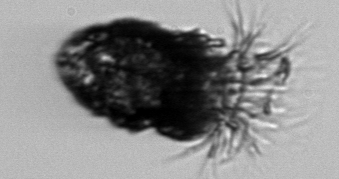
Label: Stenosemella_pacifica